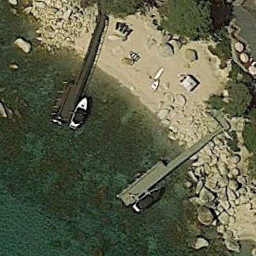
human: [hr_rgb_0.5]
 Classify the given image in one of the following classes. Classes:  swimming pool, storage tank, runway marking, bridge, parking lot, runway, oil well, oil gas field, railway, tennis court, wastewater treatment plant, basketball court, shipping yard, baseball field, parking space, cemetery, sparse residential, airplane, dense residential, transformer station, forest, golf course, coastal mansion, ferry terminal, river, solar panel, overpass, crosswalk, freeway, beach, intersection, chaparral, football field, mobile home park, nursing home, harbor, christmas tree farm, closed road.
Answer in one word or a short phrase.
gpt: ferry terminal